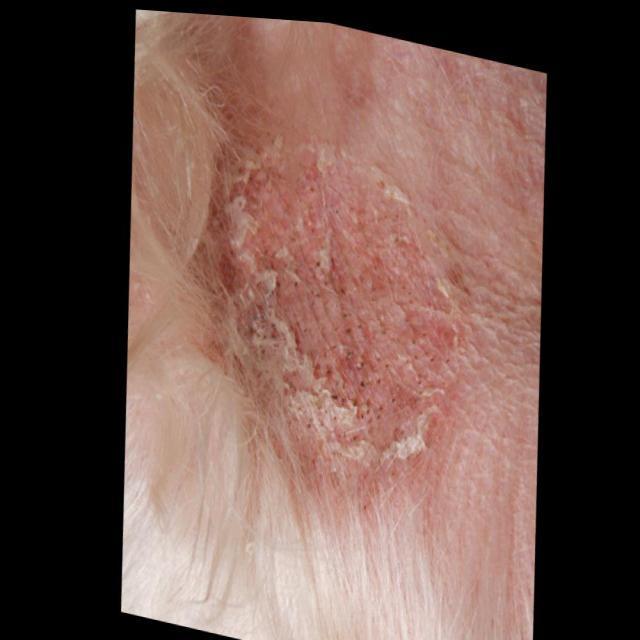
Canine ringworm (Dermatophytosis) — fungal infection caused by Microsporum or Trichophyton. Presents with circular alopecia, scaling, crusting, and broken hairs.